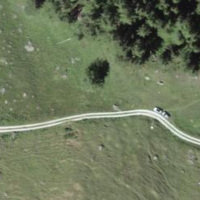
EUNIS habitat code: 26
Species observed at this site:
Larix decidua